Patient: sex M, age 76
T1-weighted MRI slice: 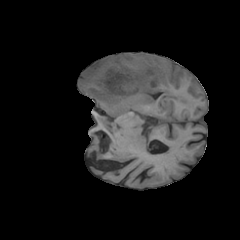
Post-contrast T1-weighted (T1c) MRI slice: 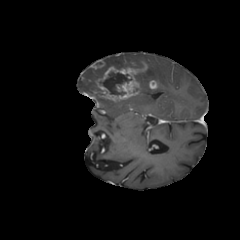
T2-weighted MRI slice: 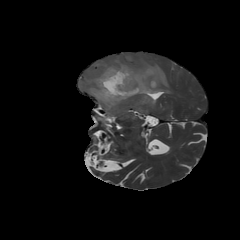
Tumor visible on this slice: yes
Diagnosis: Glioblastoma, IDH-wildtype
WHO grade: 4